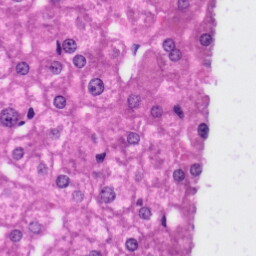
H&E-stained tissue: Liver